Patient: sex M, age 64
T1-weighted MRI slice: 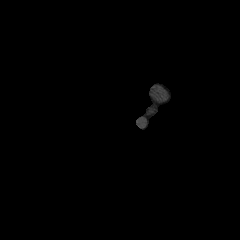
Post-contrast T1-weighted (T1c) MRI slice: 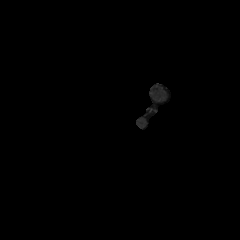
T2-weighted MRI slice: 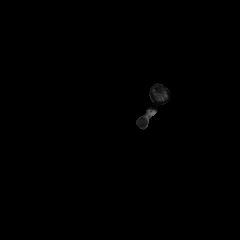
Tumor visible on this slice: no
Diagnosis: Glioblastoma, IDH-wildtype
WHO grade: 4